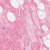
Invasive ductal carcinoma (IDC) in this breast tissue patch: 0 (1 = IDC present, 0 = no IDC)